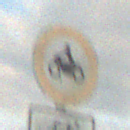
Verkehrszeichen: VerbotKraftraeder
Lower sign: EinspurigeFahrzeugeFrei4
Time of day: SunriseSunset
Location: Outdoor (RoadRail)
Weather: PartlyCloudy
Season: NotSpecified
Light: Natural